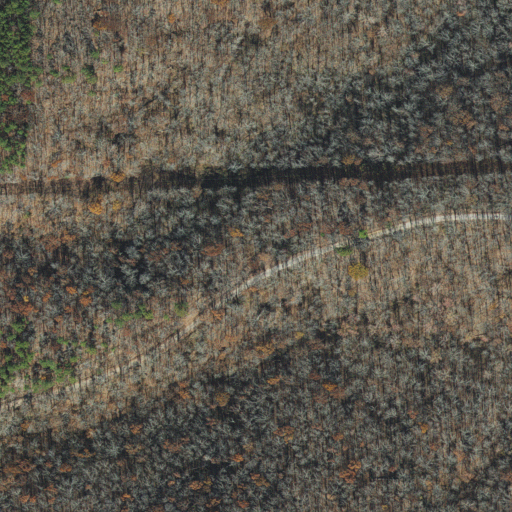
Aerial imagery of gap in Arkansas named Low Gap containing deciduous forest, open development, evergreen forest, and mixed forest